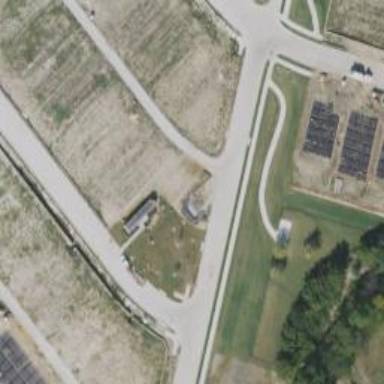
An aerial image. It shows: Alleyway designated as service road.